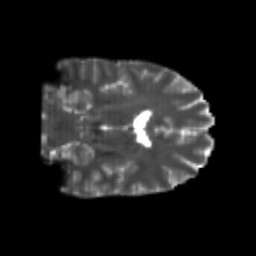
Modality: T2w
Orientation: coronal
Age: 26
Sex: female
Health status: healthy
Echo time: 0.074 s